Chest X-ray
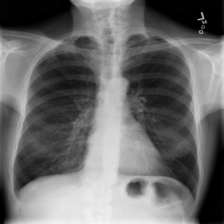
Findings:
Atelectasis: negative
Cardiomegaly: negative
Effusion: negative
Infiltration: negative
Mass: negative
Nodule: negative
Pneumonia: negative
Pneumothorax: negative
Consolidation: negative
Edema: negative
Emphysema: negative
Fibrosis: negative
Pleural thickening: negative
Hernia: negative